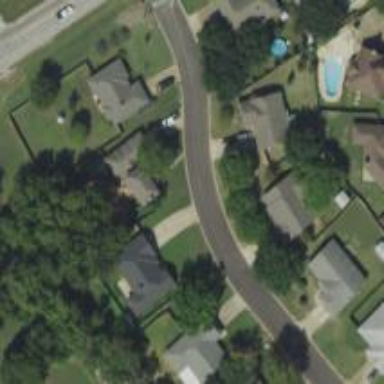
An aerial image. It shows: Residential road.